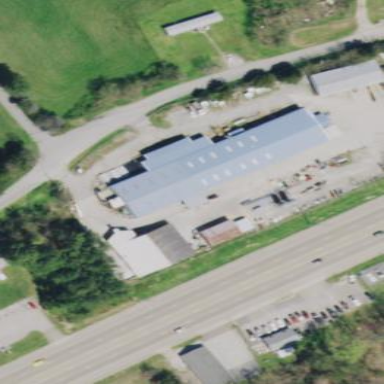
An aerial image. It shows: Building with agrarian shop.